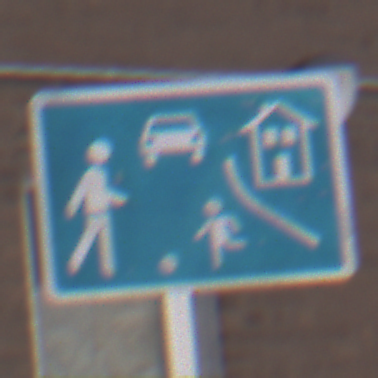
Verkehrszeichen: BeginnVerkehrsberuhigterBereich
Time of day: MorningAfternoon
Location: Outdoor (Urban)
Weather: Overcast
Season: NotSpecified
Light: Natural